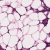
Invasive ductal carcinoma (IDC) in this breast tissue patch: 1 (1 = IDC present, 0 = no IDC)